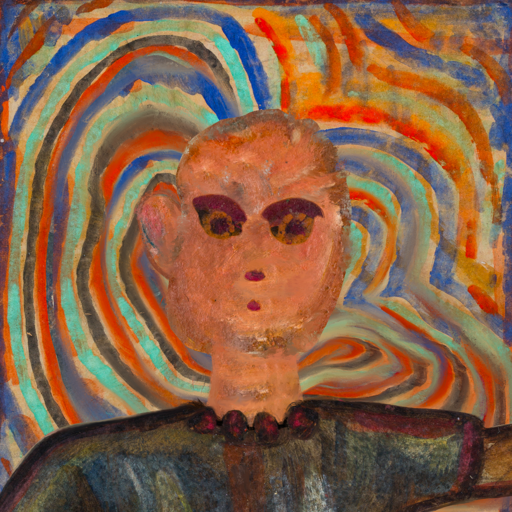
Background: Sisters, Head And Neck Front: Boggyland, Face Front: Doll, Bust: Mosgoul, Hair Front: Blank, Head Accessory: Blank, Second Necklace: Blank, Necklace: Mosgoul, Baby: Blank